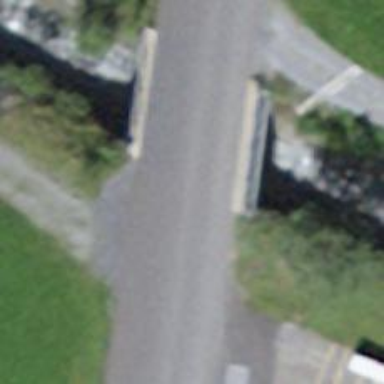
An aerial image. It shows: Unclassified road with bridge.